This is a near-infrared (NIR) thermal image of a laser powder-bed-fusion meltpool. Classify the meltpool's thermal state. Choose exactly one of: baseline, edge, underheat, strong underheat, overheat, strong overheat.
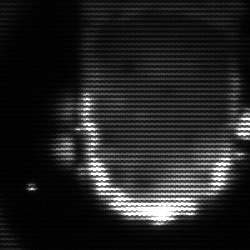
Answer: baseline